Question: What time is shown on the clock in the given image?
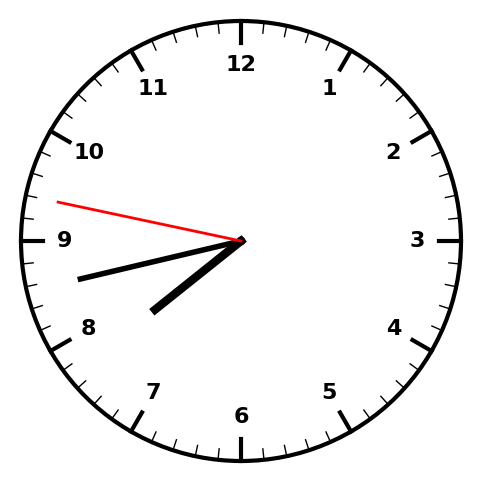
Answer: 07:42:47